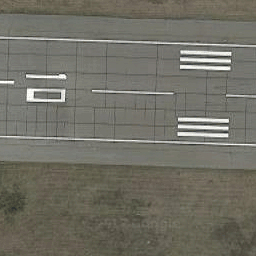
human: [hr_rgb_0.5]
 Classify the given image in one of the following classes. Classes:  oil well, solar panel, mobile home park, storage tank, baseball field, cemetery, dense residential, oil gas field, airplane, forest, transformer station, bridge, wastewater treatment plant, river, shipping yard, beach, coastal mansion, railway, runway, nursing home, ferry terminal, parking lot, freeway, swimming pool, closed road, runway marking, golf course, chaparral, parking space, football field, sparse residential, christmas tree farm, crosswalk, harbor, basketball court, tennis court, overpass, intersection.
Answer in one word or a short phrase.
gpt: runway